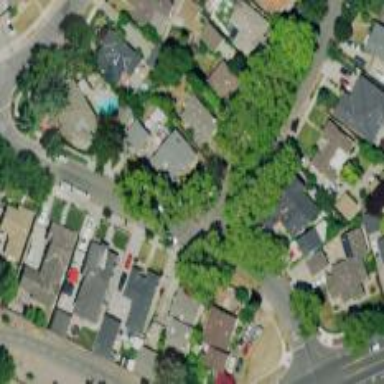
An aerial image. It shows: Residential road with separate sidewalk.